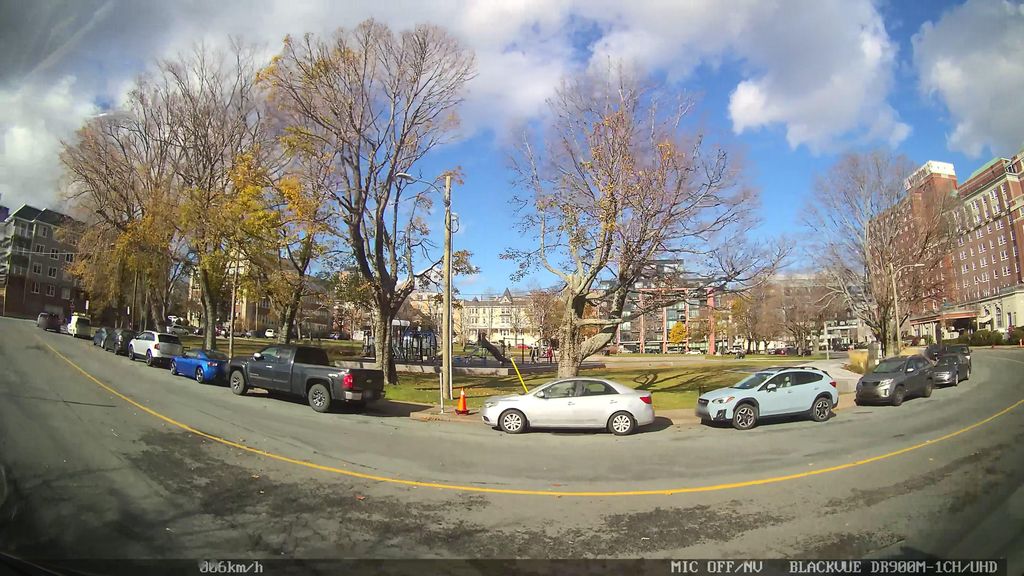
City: halifax